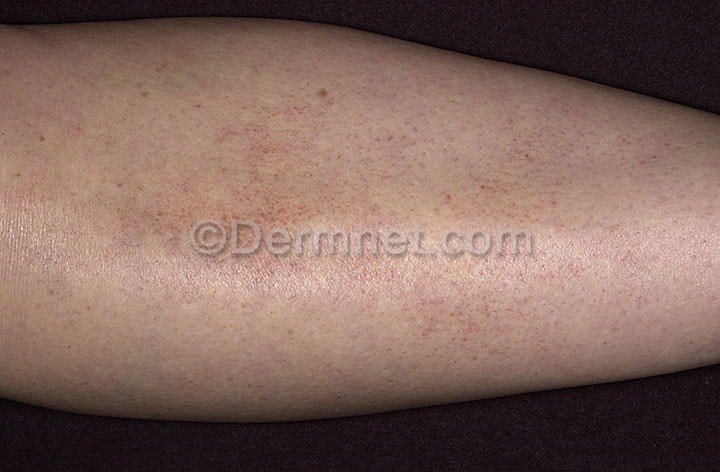
Disease: Vasculitis Photos